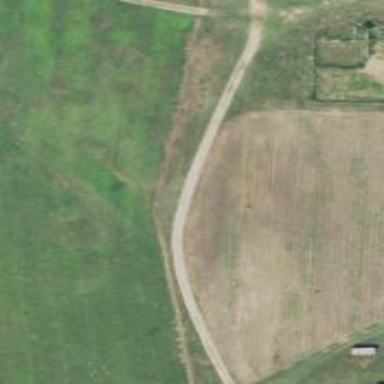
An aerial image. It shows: Driveway leading to service road.